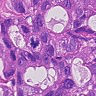
Metastatic tissue present: yes